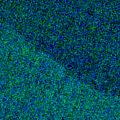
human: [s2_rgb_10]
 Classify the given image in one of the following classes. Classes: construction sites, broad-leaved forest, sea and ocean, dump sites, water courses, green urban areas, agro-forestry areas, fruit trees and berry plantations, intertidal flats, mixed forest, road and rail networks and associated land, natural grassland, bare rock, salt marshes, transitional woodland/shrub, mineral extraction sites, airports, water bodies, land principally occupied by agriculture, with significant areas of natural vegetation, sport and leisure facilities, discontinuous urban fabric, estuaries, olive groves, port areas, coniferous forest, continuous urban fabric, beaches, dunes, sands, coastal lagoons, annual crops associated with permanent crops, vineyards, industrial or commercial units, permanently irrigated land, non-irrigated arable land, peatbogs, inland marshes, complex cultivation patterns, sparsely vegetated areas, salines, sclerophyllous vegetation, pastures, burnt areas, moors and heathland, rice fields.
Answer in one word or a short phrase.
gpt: sea and ocean